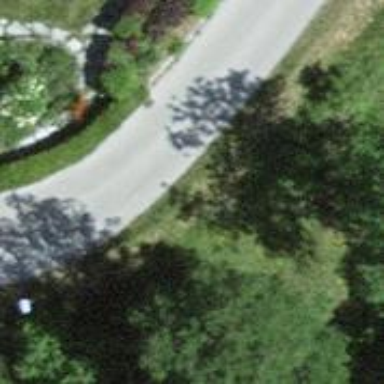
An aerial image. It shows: Residential road.